Breast ultrasound image
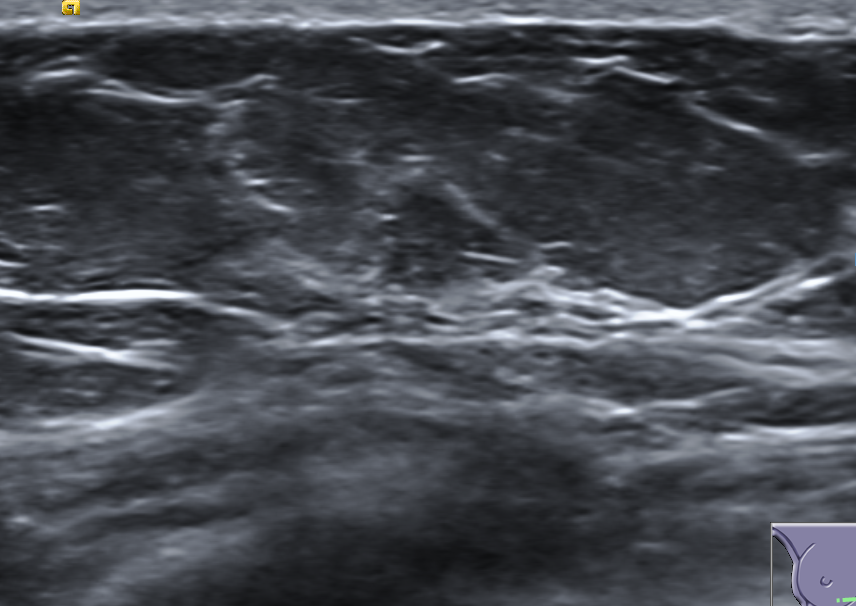
Diagnosis: normal